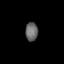
Tissue: prostate
Cell type: T cells
Senescence score: 0.3607
Nuclear area (px): 226
Mean DAPI intensity: 103.735